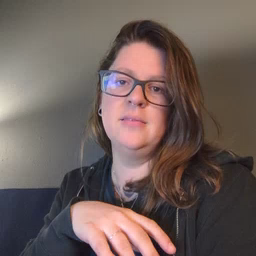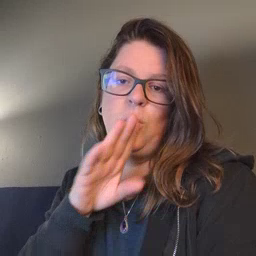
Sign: quiet